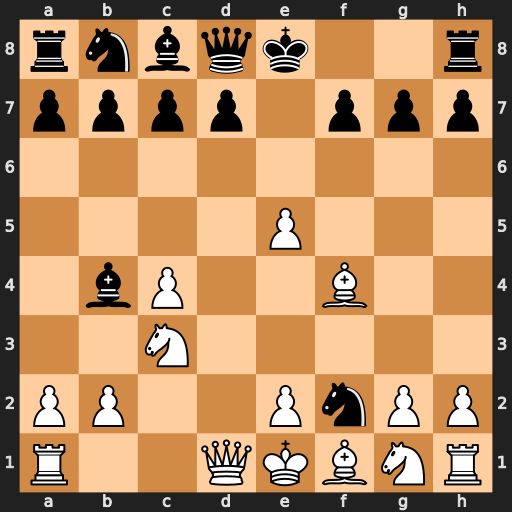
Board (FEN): rnbqk2r/pppp1ppp/8/4P3/1bP2B2/2N5/PP2PnPP/R2QKBNR
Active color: w
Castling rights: KQkq
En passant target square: -
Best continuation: Kxf2 Bxc3 bxc3